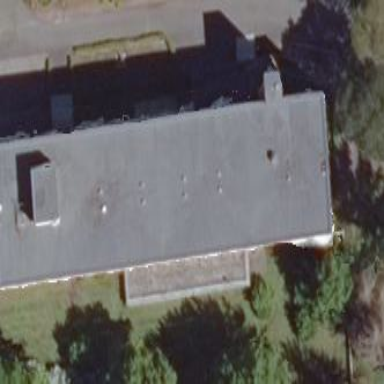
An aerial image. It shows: Building.